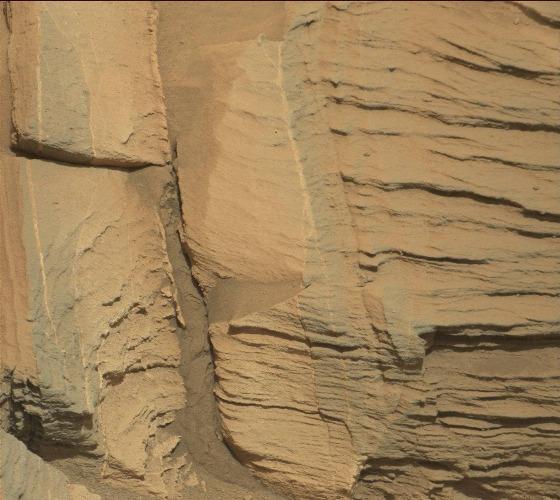
Terrain classes present: Bedrock, Gravel / Sand / Soil, Shadow